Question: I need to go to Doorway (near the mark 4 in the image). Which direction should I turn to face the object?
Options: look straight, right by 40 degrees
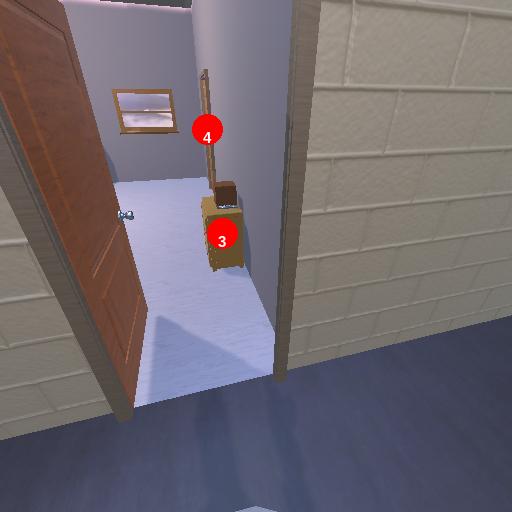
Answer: look straight